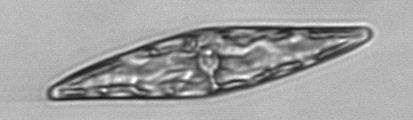
Label: Pleurosigma